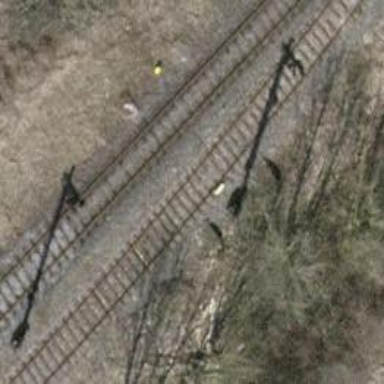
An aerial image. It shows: Railway signal.